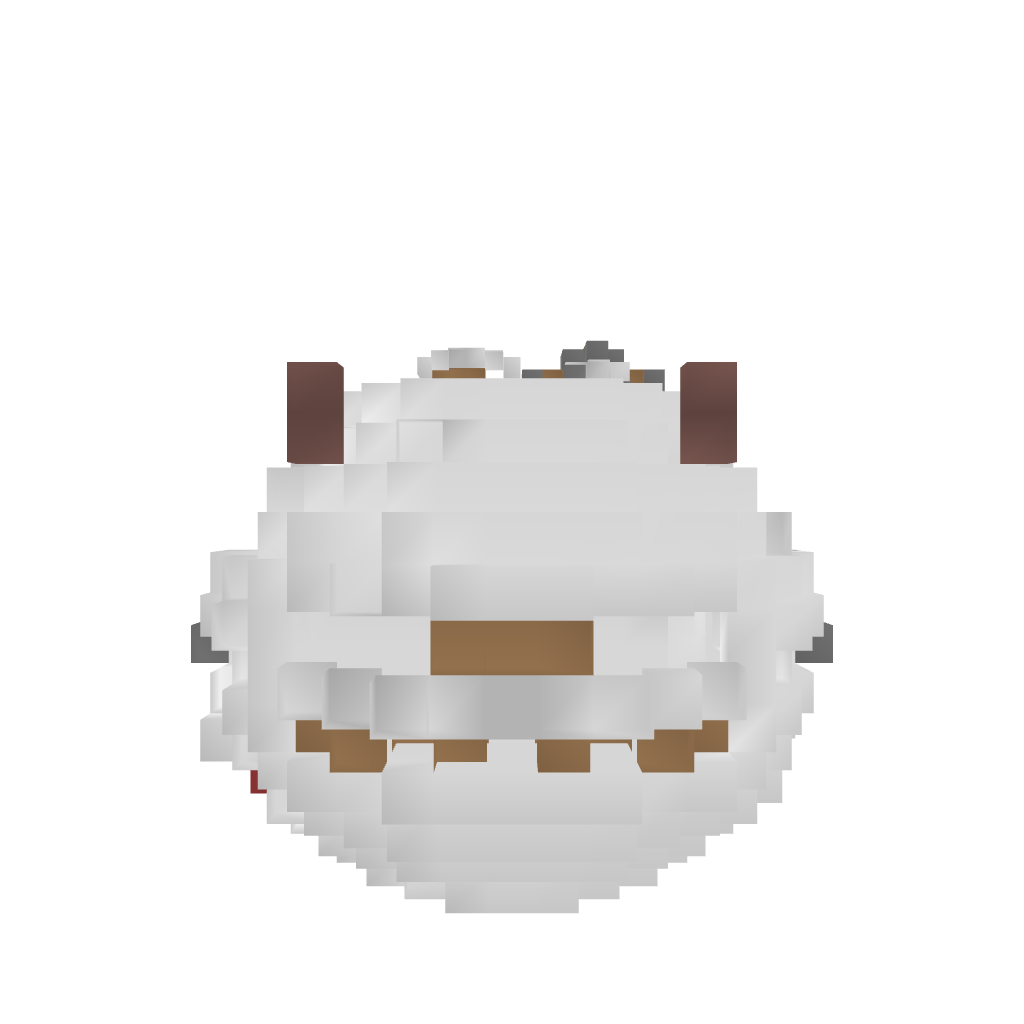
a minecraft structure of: Aircraft Carrier Airship - Silver Empire Escort Carrier bad low quality